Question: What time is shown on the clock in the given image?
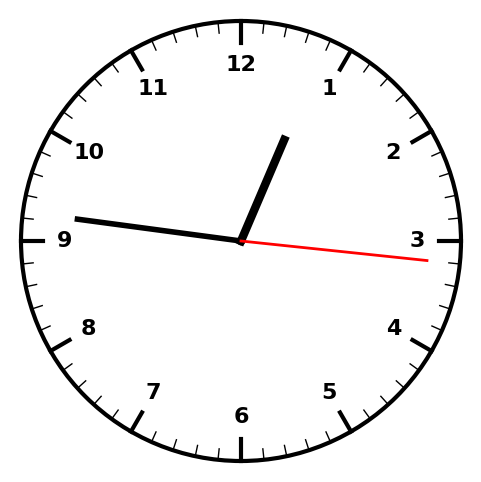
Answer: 12:46:16